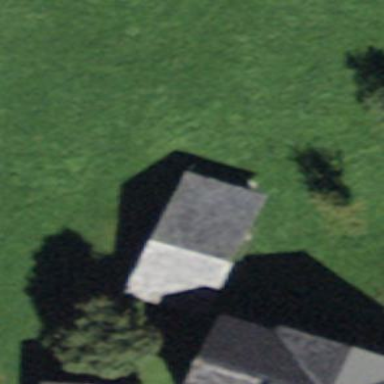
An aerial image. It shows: Barn.